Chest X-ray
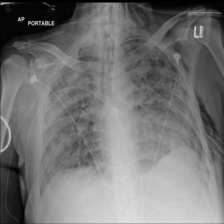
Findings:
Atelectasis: negative
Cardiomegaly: negative
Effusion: negative
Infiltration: positive
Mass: negative
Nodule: negative
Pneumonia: negative
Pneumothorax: positive
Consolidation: negative
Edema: negative
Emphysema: negative
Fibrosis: positive
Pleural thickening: negative
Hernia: negative